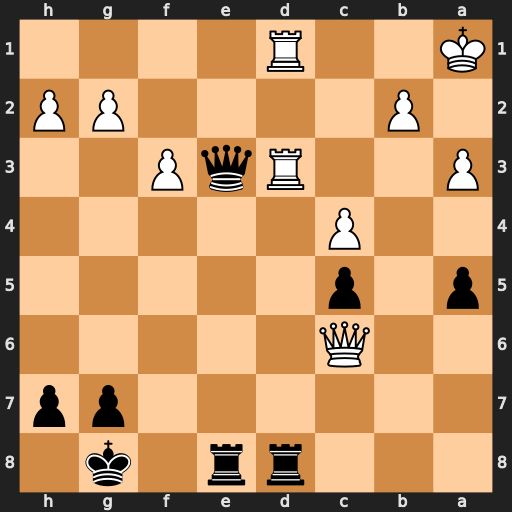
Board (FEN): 3rr1k1/6pp/2Q5/p1p5/2P5/P2RqP2/1P4PP/K2R4
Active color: b
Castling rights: -
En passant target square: -
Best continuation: Rxd3 Rxd3 Qc1+ Ka2 Qxc4+ Rb3 Rb8